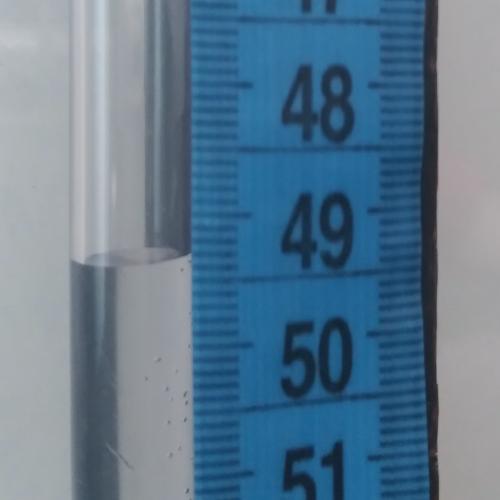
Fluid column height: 49.3 cm